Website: lowes
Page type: customer-info-address
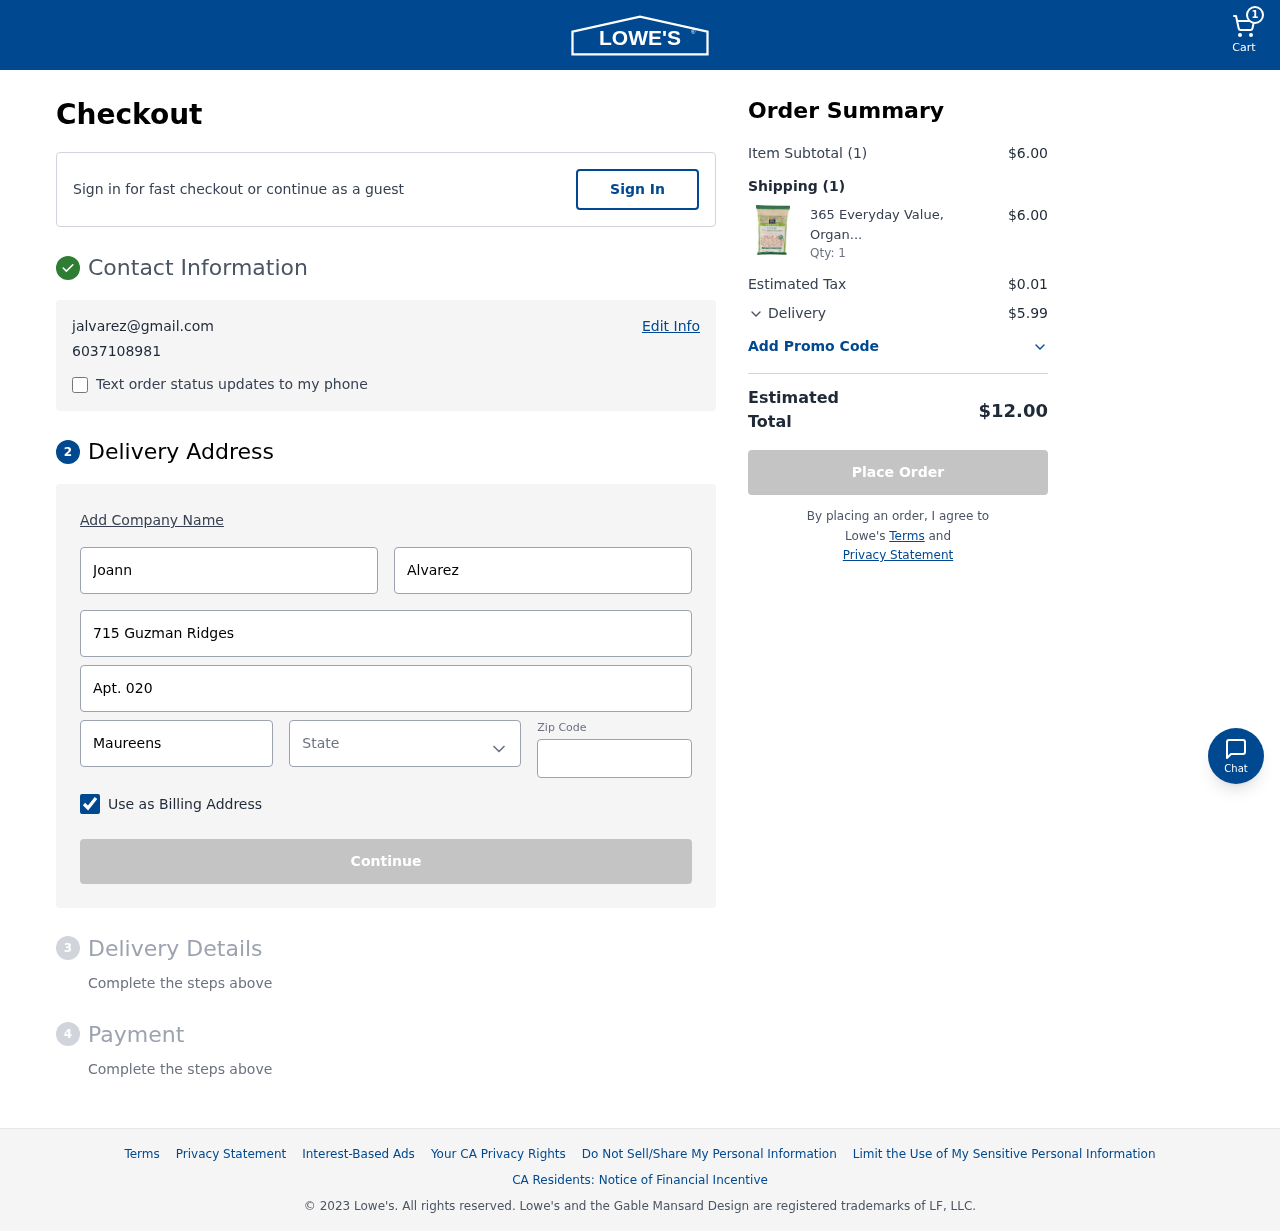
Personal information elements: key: PII_CITY
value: Maureenside
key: PII_EMAIL
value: jalvarez@gmail.com
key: PII_FIRSTNAME
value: Joann
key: PII_LASTNAME
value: Alvarez
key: PII_PHONE
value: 6037108981
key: PII_POSTCODE
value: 69627
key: PII_STATE
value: Illinois
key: PII_STREET
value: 715 Guzman Ridges
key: PII_STREET2
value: Apt. 020
Product elements: key: PRODUCT1_NAME
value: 365 Everyday Value, Organic Crunchy Cinnamon Squares, 28 oz
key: PRODUCT1_QUANTITY
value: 1
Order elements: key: ORDER_NUM_ITEMS
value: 1
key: ORDER_SUBTOTAL
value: $6.00
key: ORDER_NUM_ITEMS2
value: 1
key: ORDER_SUBTOTAL2
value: $6.00
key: ORDER_TAX
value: $0.01
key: ORDER_SHIPPING_COST
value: $5.99
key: ORDER_TOTAL
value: $12.00